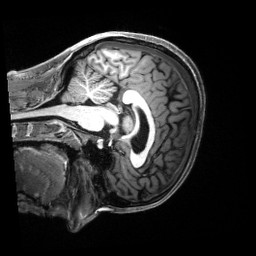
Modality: T1w
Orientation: sagittal
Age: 21
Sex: female
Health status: healthy
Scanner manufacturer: siemens
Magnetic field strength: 3 T
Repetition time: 2.5 s
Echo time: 0.00222 s